Question: Here is my sample code
'''
public class ProductAdapter extends ArrayAdapter<Product> {
LayoutInflater inflater;
static int resId;
private TextView productName;
private Button productItem;
private Button productCount;
PlaceItemHelper helper = null;
public ProductAdapter(Context context, int resource, int textViewResourceId,List<Product>products) {
super(context, resource, textViewResourceId, products);
this.inflater = LayoutInflater.from(context);
setResId(resource);
}
public View getView(int position, View convertView, ViewGroup parent) {
Product product = getItem(position);
if (convertView == null) { // if it's not recycled, initialize some attributes
convertView = inflater.inflate(resId, parent, false);
productName = (TextView) convertView.findViewById(R.id.productNameTextView);
productItem = (Button) convertView.findViewById(R.id.product_button);
productCount = (Button) convertView.findViewById(R.id.product_count);
helper = new PlaceItemHelper(productName, productItem, productCount);
convertView.setTag(helper);
Log.i("info ", " true");
} else {
helper = (PlaceItemHelper) convertView.getTag();
productName = helper.getTextView();
Log.i("info ", " false ");
}
productName.setText(product.getName());
Log.i("ssssssssss", productCount + "");
productCount.setText("100");
productItem.setOnClickListener(new OnClickListener() {
int count = 0;
@Override
public void onClick(View v) {
count++;
Log.i("ddddddddddddddd", count + "");
Log.i("ddddddddddddddd", productCount + "");
productItem.setText(count+"");
helper. getProductCount().setText("200");
productName.setText("Name");
}
});
return convertView;
}
public static int getResId() {
return resId;
}
public static void setResId(int resId) {
ProductAdapter.resId = resId;
}
'''
}
and xml as well
'''
<?xml version="1.0" encoding="utf-8"?>
<FrameLayout xmlns:android="http://schemas.android.com/apk/res/android"
android:layout_width="match_parent"
android:layout_height="match_parent"
android:layout_gravity="center" >
<Button
android:id="@+id/product_button"
android:layout_width="match_parent"
android:layout_height="match_parent"
android:layout_gravity="center"
android:padding="10dp"
android:focusable="false"
android:focusableInTouchMode="false"
/>
<TextView
android:id="@+id/productNameTextView"
android:layout_width="wrap_content"
android:layout_height="wrap_content"
android:layout_gravity="center"
android:text="BB"
android:textColor="@color/black"
android:textSize="14sp" />
<Button
android:id="@+id/product_count"
android:layout_width="30dp"
android:layout_height="30dp"
android:layout_gravity="top|right"
android:background="@drawable/round_button"
android:text="0"
/>
</FrameLayout>
'''
For a start, it displays 100 and productName as a hardcode. When i click productItem i couldn't change productCount and productName, but each productItem's count works apparently.What's more, i made this structure by xml and adapter. I mean all productCounts button have the same id. Please where is my exception or give me a suggest.

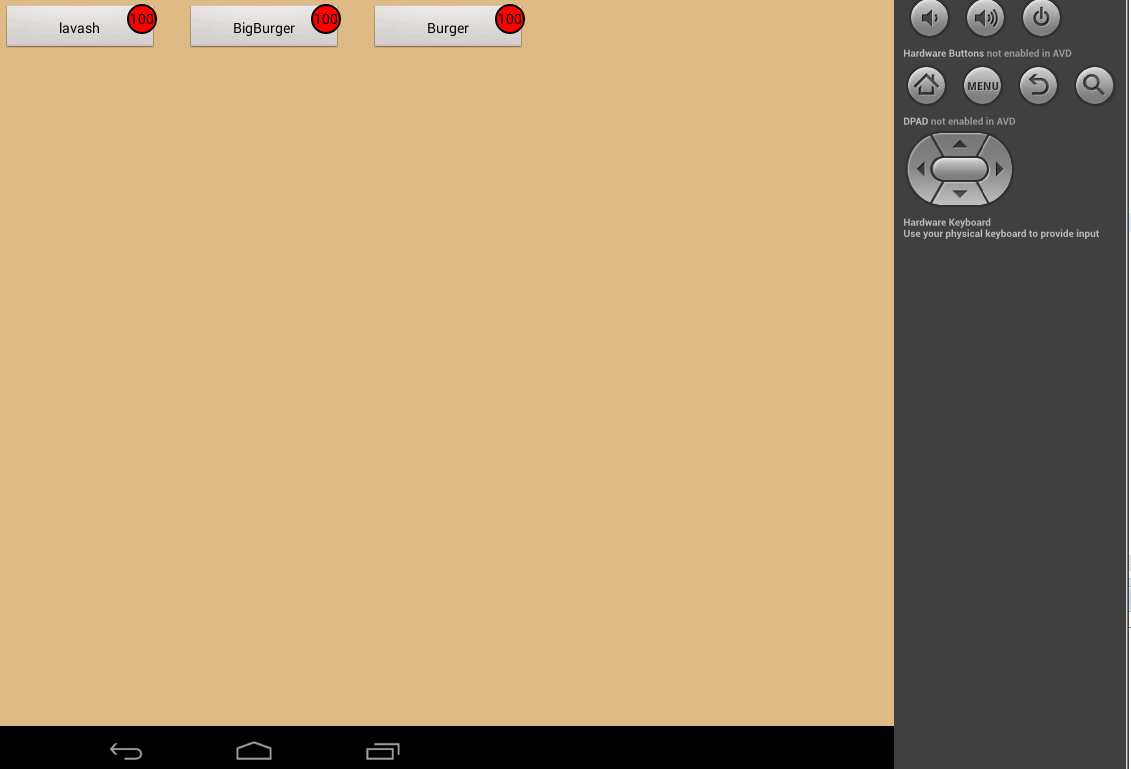
Answer: Update your adapter as follows, this code will update the 'text' and 'count' when button is clicked:
'''
public class ProductAdapter extends ArrayAdapter<Product> {
LayoutInflater inflater;
static int resId;
public ProductAdapter(Context context, int resource, int textViewResourceId, List<Product> products) {
super(context, resource, textViewResourceId, products);
this.inflater = LayoutInflater.from(context);
setResId(resource);
}
public View getView(int position, View convertView, ViewGroup parent) {
Product product = getItem(position);
final PlaceItemHelper helper;
if (convertView == null) { // if it's not recycled, initialize some attributes
convertView = inflater.inflate(resid, parent, false);
TextView productName = (TextView) convertView.findViewById(R.id.productNameTextView);
TextView productItem = (Button) convertView.findViewById(R.id.product_button);
TextView productCount = (Button) convertView.findViewById(R.id.product_count);
helper = new PlaceItemHelper(productName, productItem, productCount);
convertView.setTag(helper);
} else {
helper = (PlaceItemHelper) convertView.getTag();
}
helper.getProductName().setText(product.getName());
helper.getProductCount().setText("100");
helper.getProductItem().setOnClickListener(new View.OnClickListener() {
@Override
public void onClick(View v) {
helper.getProductCount().setText("200");
helper.getProductName().setText("Name");
}
});
return convertView;
}
public static int getResId() {
return resId;
}
public static void setResId(int resId) {
ProductAdapter.resId = resId;
}
}
'''
Please go through the above code and notice how I have used the 'PlaceItemHelper helper' and removed 'private fields' from the 'adapter class'.